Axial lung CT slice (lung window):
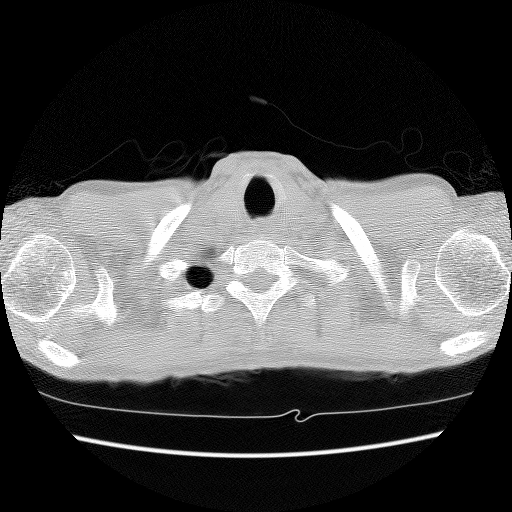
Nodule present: no